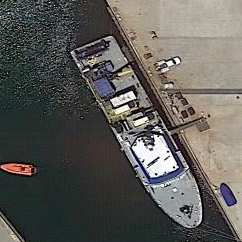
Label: civil